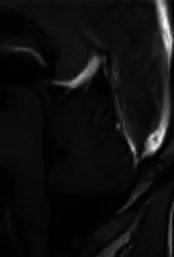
Magnetic resonance imaging of the pituitary gland. A. Sagittal view. Filiform neurohypophysis is observed with decrease intensity (white arrow) in the T1 sequence without contrast.
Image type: radiology (mri)